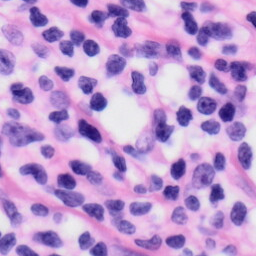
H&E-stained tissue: Skin